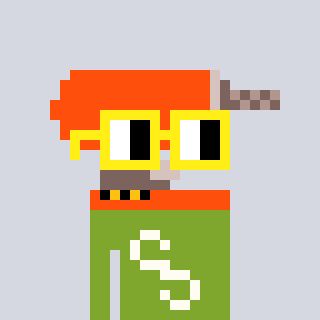
a pixel art character with square yellow glasses, a drill-shaped head and a slimegreen-colored body on a cool background